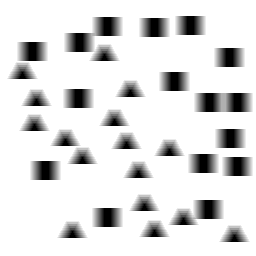
Squares: 16
Triangles: 16
Stars: 0
Total shapes: 32